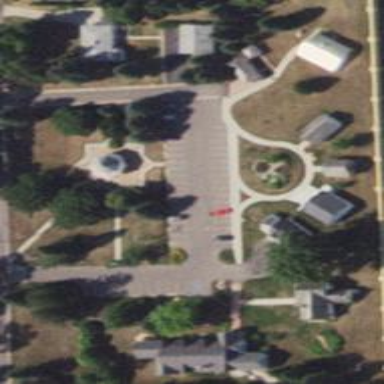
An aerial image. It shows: Park.